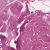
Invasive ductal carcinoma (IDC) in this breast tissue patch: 0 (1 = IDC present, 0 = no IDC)